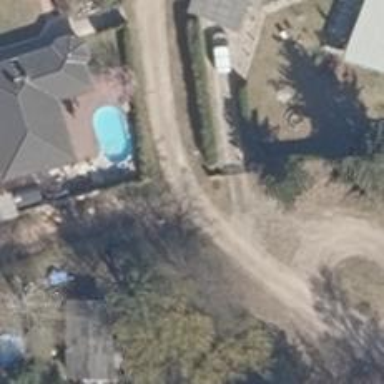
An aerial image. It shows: Residential road with sandy surface.